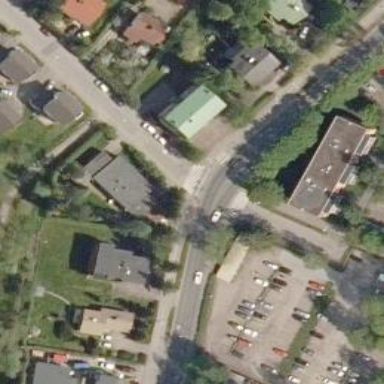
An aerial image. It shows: Uncontrolled road crossing with pedestrian island.